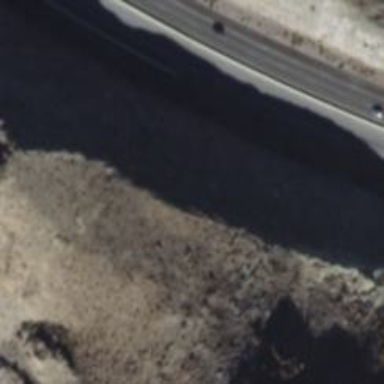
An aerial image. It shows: Cliff in nature.